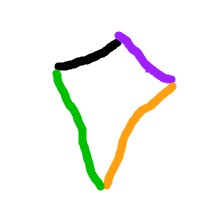
Shape: kite